Interaction volume radius: 5 \u00c5
Interaction volume height: 20 \u00c5
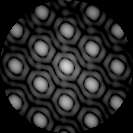
Disorder parameter: 0.007854